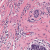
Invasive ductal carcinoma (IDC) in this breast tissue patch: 0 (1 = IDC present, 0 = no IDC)